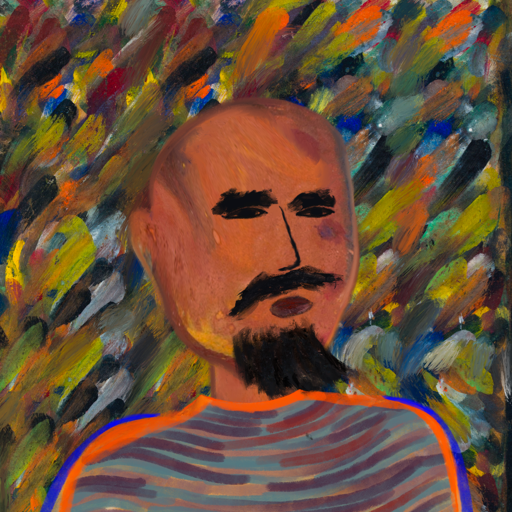
Background: An_Impression, Head And Neck Side: Mother_And_Son_Son, Face Side: Mosgoul, Bust: Experience, Hair Side: Blank, Head Accessory: Blank, Second Necklace: Blank, Necklace: Blank, Baby: Blank